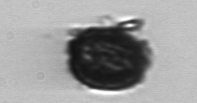
Label: Thalassiosira_TAG_external_detritus